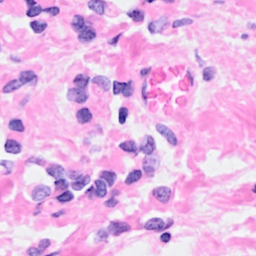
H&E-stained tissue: Breast